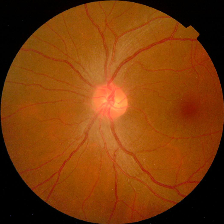
Diabetic retinopathy grade: No DR